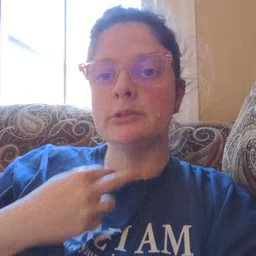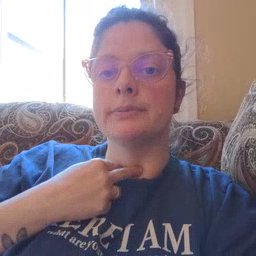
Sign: stuck